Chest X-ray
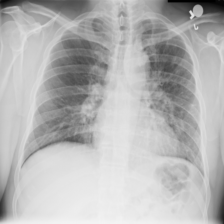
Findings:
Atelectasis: negative
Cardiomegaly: negative
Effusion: negative
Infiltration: positive
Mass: negative
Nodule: positive
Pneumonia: negative
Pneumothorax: negative
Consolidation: negative
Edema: negative
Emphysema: negative
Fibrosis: negative
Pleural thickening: negative
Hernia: negative